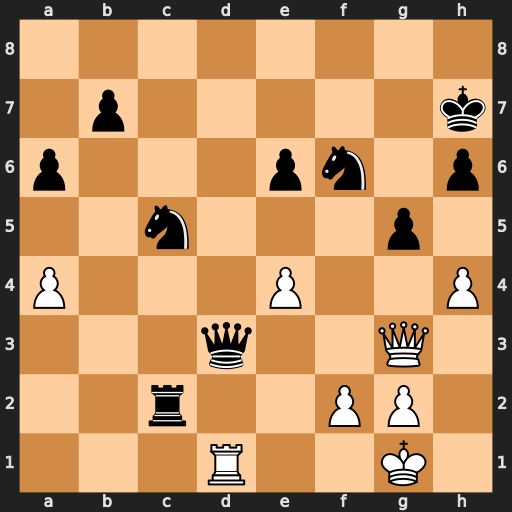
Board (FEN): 8/1p5k/p3pn1p/2n3p1/P3P2P/3q2Q1/2r2PP1/3R2K1
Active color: w
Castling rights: -
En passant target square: -
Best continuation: Rxd3 Rc1+ Kh2 Ncxe4 Qf3